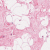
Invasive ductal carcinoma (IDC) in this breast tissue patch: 0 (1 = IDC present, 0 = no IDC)